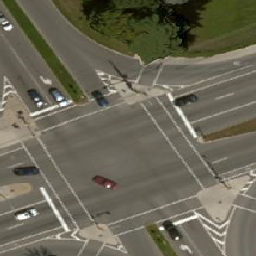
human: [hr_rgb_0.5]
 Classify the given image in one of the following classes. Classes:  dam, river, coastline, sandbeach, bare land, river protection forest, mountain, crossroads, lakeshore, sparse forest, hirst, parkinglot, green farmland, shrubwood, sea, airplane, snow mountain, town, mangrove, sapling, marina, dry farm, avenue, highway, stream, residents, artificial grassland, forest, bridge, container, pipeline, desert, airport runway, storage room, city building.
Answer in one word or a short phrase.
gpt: crossroads